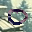
Label: 0